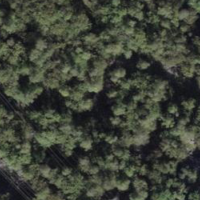
EUNIS habitat code: 41
Species observed at this site:
Echium vulgare
Phyteuma scheuchzeri